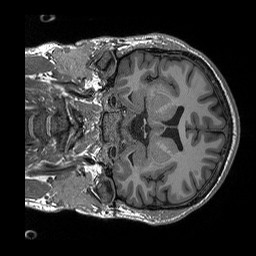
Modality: T1w
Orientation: coronal
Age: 27
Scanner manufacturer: siemens
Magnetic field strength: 3 T
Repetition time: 2.3 s
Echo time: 0.00296 s